You are looking at the continuous-wavelet transform of a rotating shaft's vibration signal. Determine the machine's mechanical condition. Answer with exactly one of: normal, misalignment, unbalance, looseness.
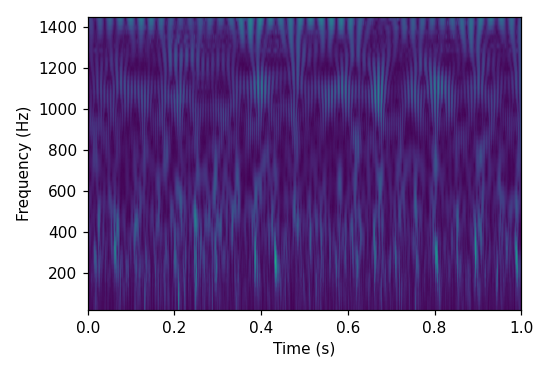
Answer: looseness